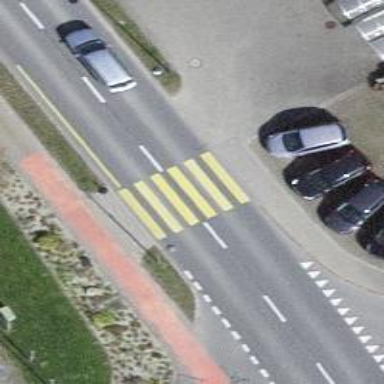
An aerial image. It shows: Uncontrolled zebra crossing with notable zebra markings.